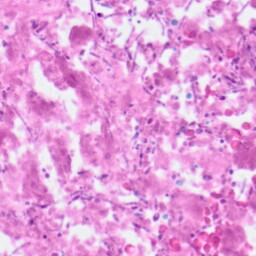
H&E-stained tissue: Pancreatic